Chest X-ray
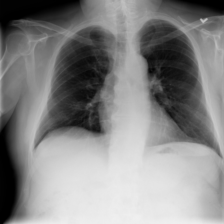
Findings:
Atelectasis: negative
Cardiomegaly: negative
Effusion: negative
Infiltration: negative
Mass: negative
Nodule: negative
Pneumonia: negative
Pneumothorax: negative
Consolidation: negative
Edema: negative
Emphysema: negative
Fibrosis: negative
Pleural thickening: negative
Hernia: negative